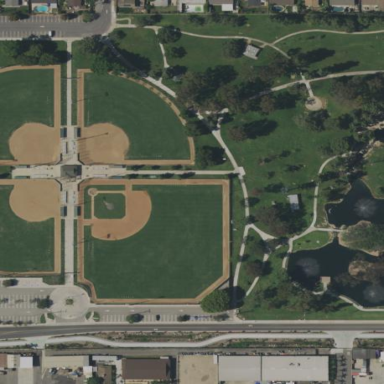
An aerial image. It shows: Baseball pitch for leisure land activities.